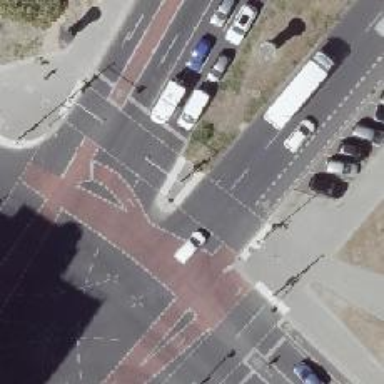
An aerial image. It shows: Footway on traffic island with asphalt surface.